Question: I have a query regarding a query in MySQL.
I have 2 tables one containing SalesRep details like name, email, etc. I have another table with the sales data which has reportDate, customers served and link to the salesrep via a foreign key. One thing to note is that the reportDate is always a friday.
So the requirement is this: I need to find sales data for a 13 week period for a given list of sales reps - with 0 as customers served if on a particular friday there is no data. The query result is consumed by a Java application which relies on the 13 rows of data per sales rep.
I have created a table with all the Friday dates populated and wrote a outer join like below:
'''
select * from (
select name, customersServed, reportDate
from Sales_Data salesData
join 'SALES_REPRESENTATIVE' salesRep on salesRep.'employeeId' = salesData.'employeeId'
where employeeId = 1
) as result
right outer join fridays on fridays.datefield = reportDate
where fridays.datefield between '2014-10-01' and '2014-12-31'
order by datefield
'''

Now my doubts:
- Is there any way where i can get the name to be populated for all 13 rows in the above query?- If there are 2 sales reps, I'd like to use a IN clause and expect 26 rows in total - 13 rows per sales person (even if there is no record for that person, I'd still like to see 13 rows of nulls), and 39 for 3 sales reps
Can these be done in MySql and if so, can anyone point me in the right direction?
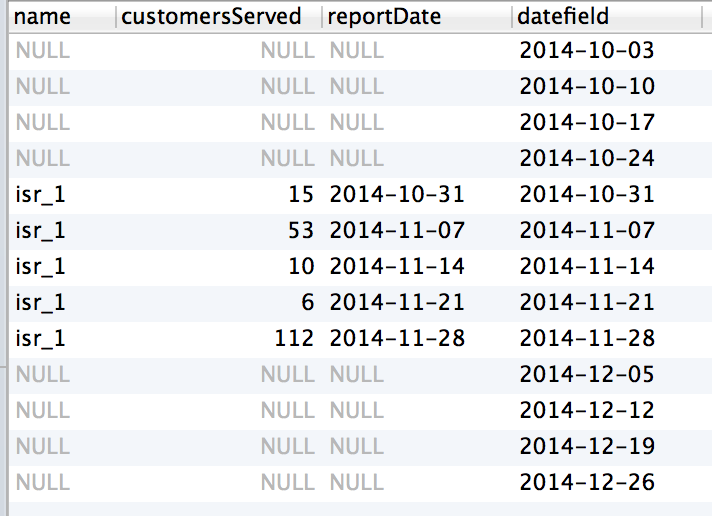
Answer: You must first select your lines (without customersServed) and then make an outer join for the customerServed
something like that:
'''
select records.name, records.datefield, IFNULL(salesRep.customersServed,0)
from (
select employeeId, name, datefield
from 'SALES_REPRESENTATIVE', fridays
where fridays.datefield between '2014-10-01' and '2014-12-31'
and employeeId in (...)
) as records
left outer join 'Sales_Data' salesData on (salesData.employeeId = records.employeeId and salesData.reportDate = records.datefield)
order by records.name, records.datefield
'''